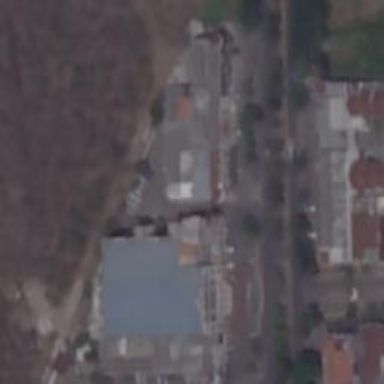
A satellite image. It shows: Building with futsal pitch located on leisure land.